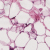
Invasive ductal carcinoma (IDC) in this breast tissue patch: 0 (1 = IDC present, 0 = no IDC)